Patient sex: F
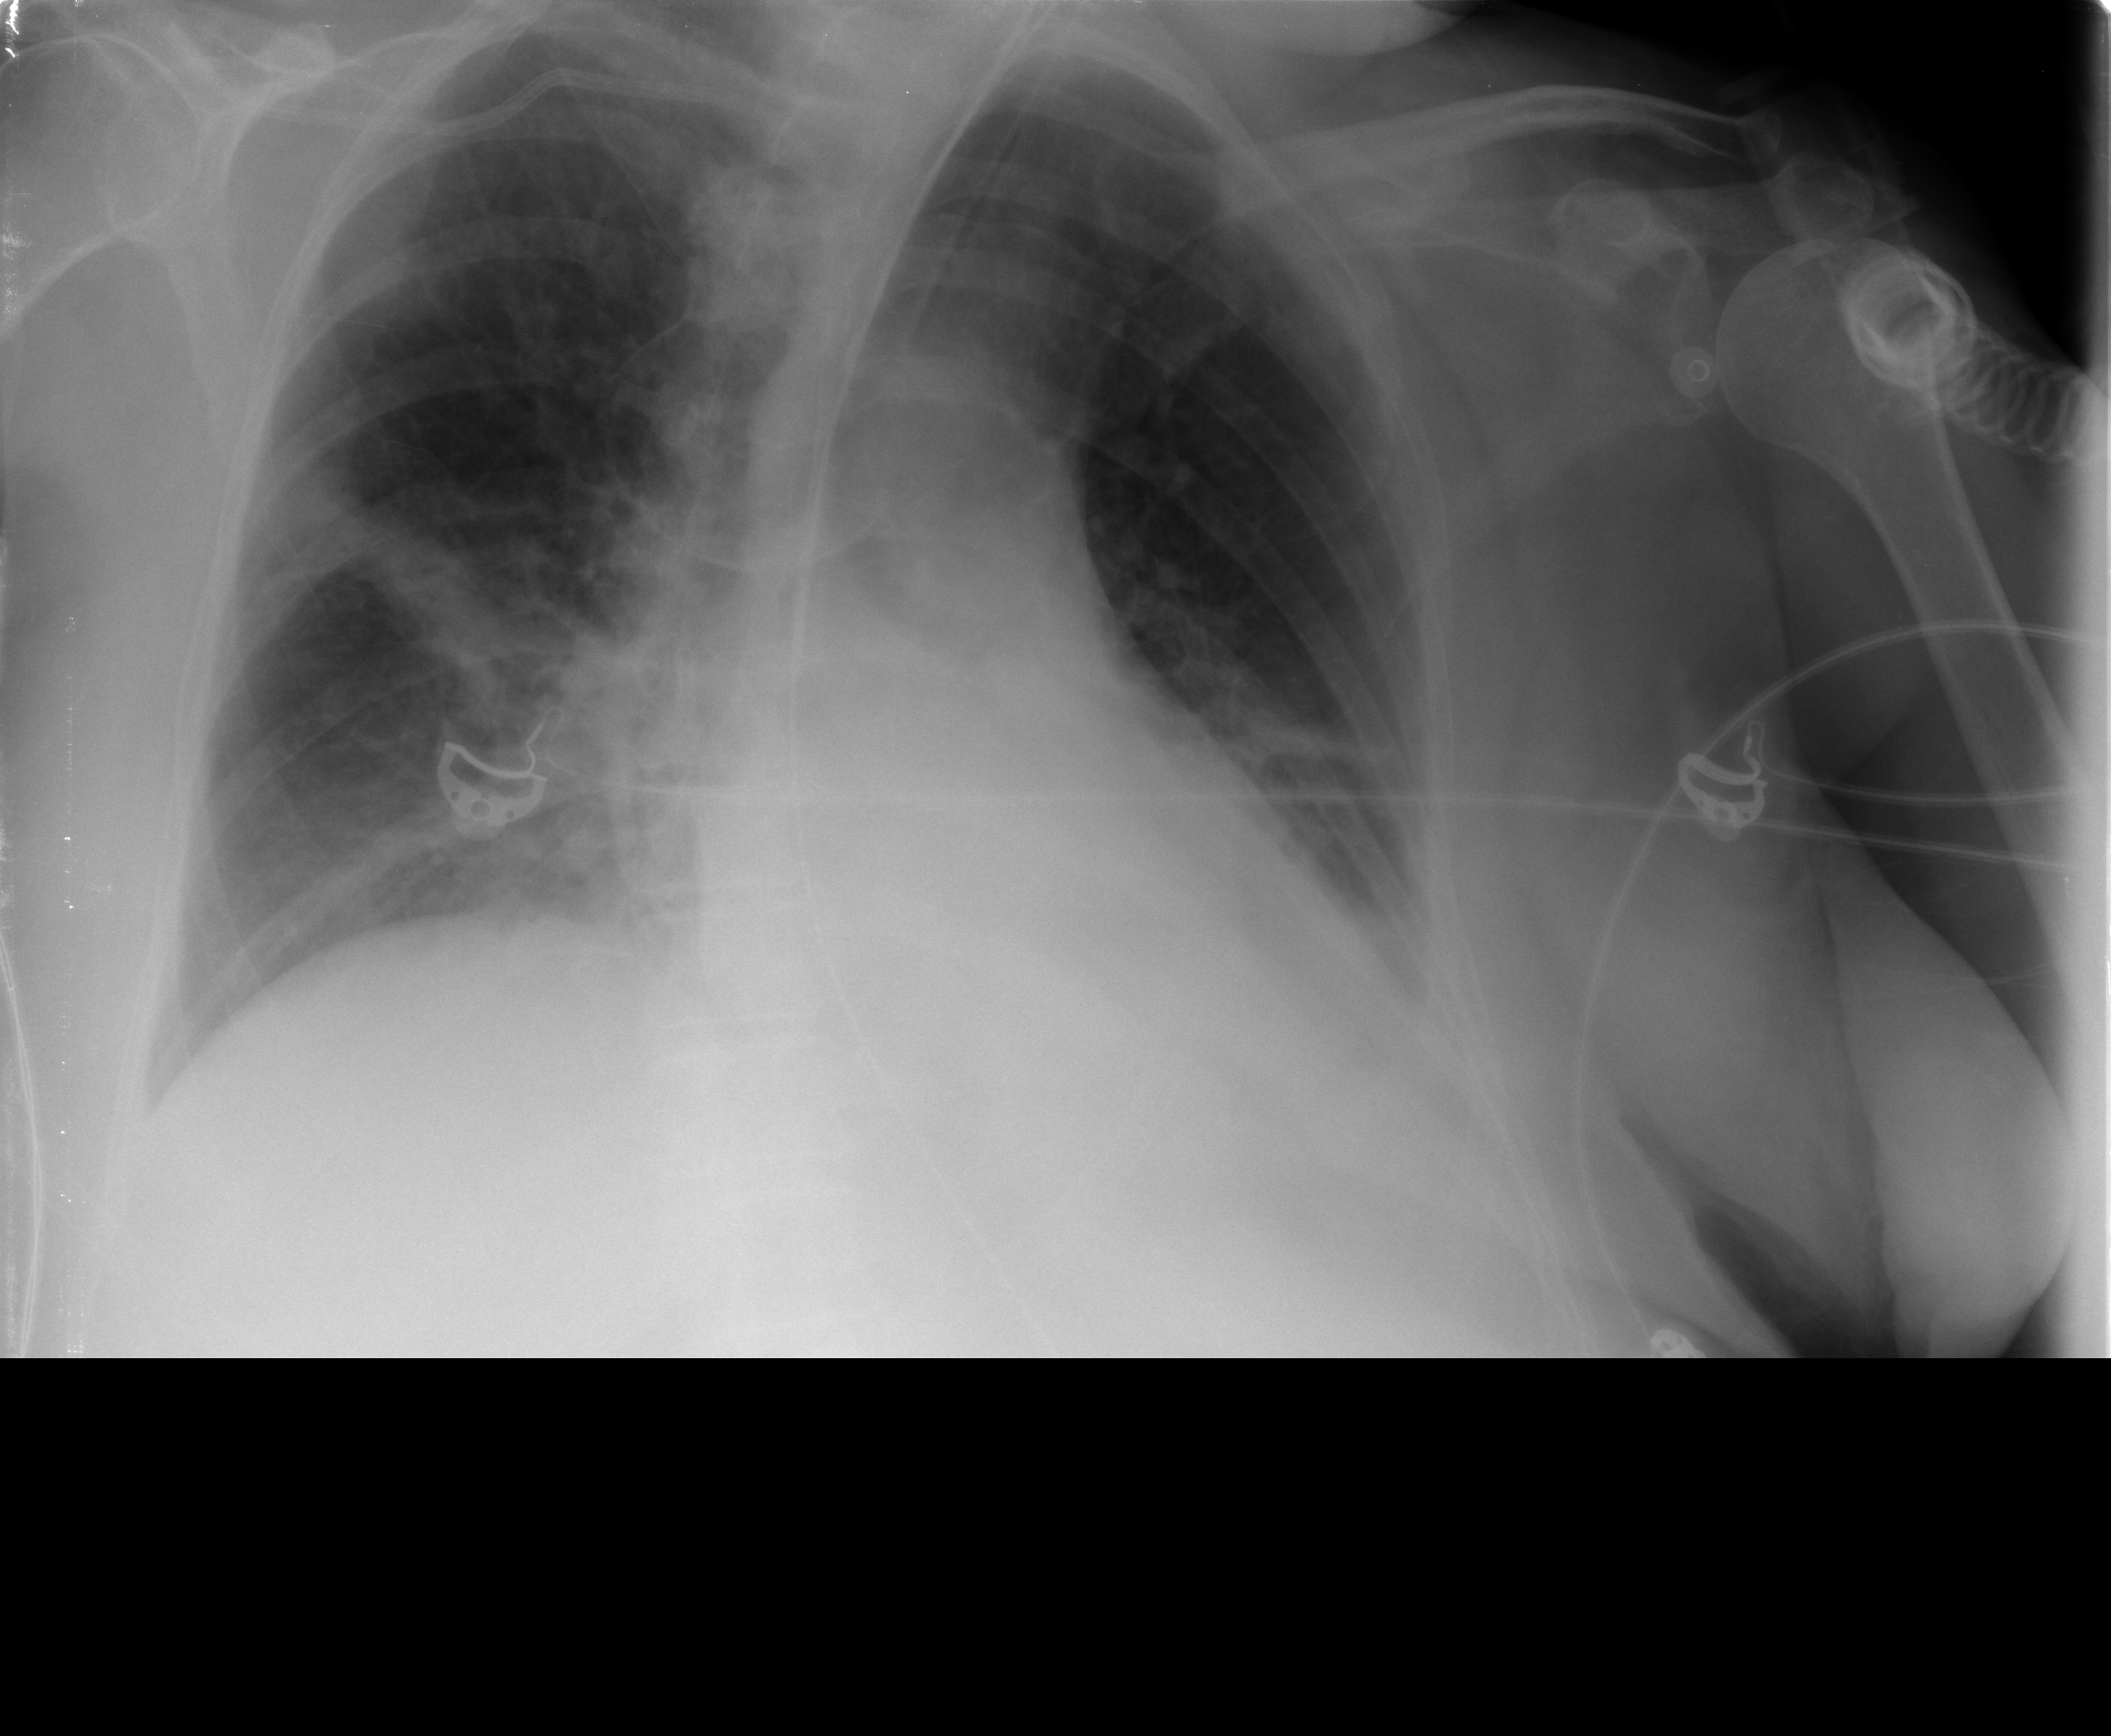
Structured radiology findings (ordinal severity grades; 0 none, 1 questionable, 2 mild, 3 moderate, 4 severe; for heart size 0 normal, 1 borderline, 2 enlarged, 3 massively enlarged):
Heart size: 0
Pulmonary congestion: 0
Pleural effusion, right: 0
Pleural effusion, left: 1
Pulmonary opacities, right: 1
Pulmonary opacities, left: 0
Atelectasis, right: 2
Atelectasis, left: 2